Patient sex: M
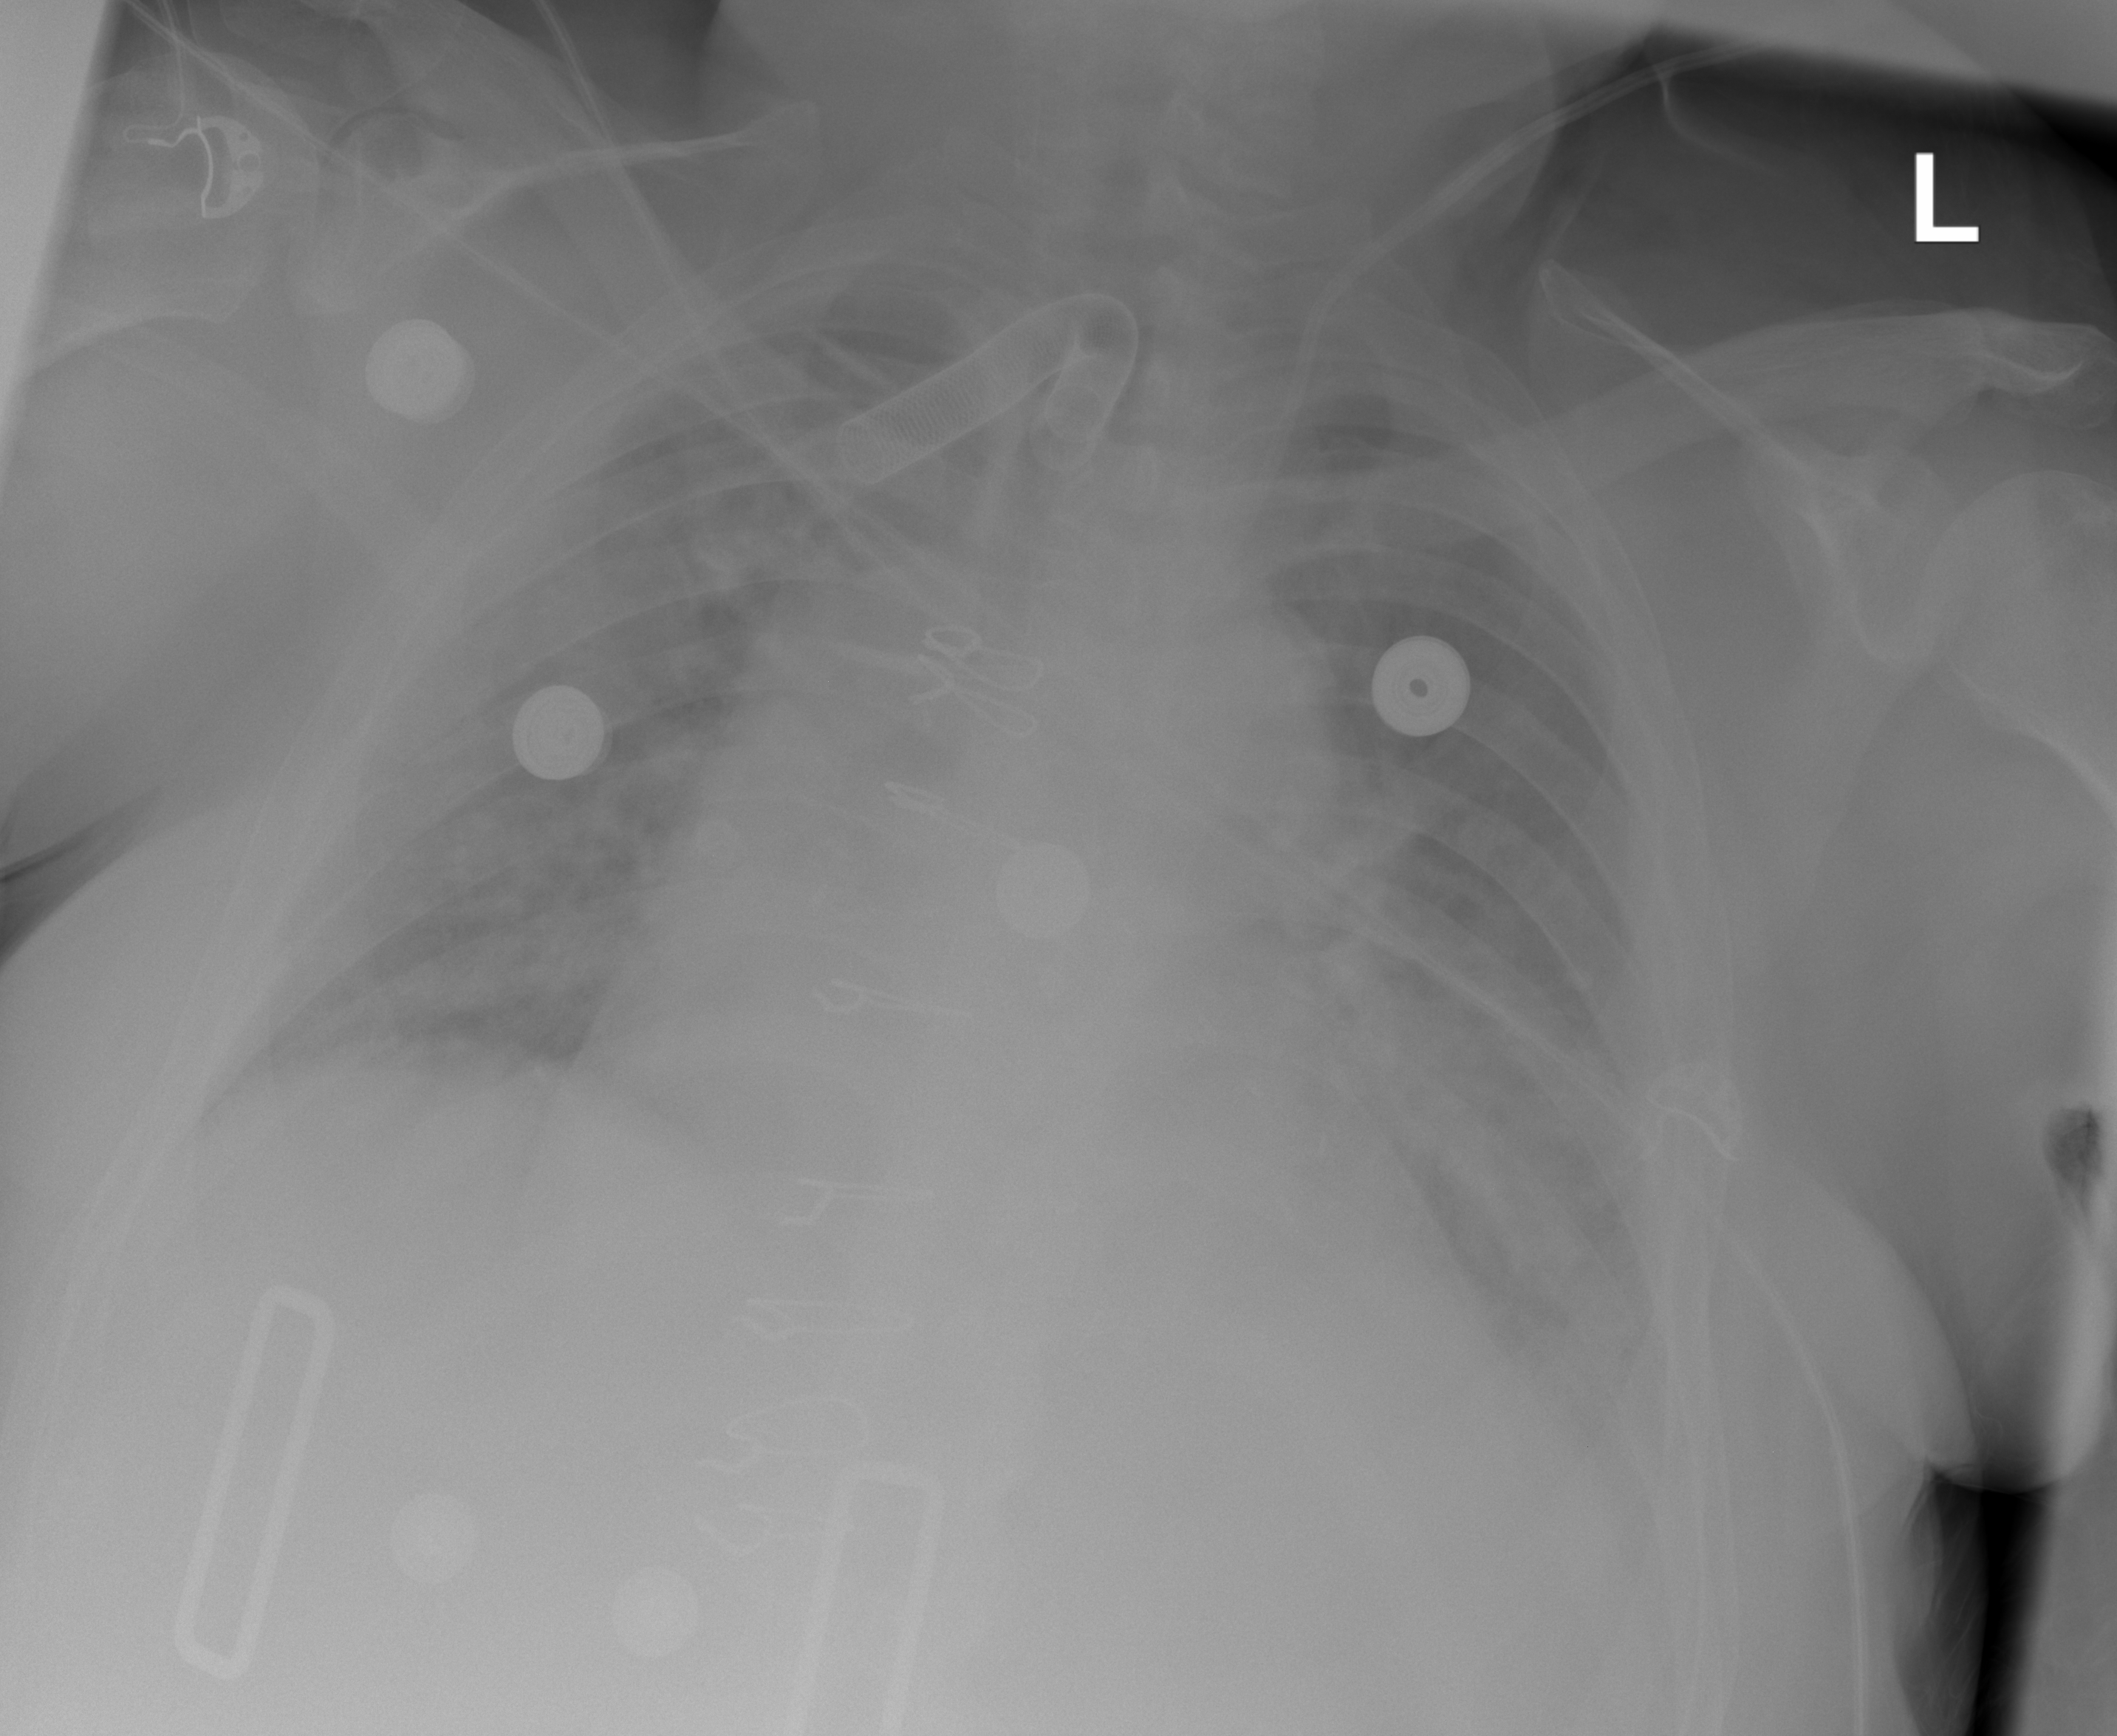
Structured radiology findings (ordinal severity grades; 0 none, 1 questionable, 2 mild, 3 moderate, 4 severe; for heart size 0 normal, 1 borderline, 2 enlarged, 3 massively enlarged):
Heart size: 2
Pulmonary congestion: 2
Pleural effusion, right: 2
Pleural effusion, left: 3
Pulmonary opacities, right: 2
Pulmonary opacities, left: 2
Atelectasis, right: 2
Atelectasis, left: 2